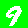
Digit: 9